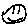
Label: smiley face